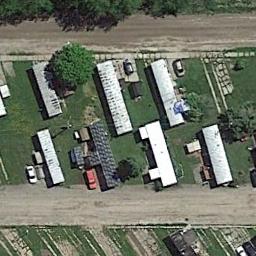
Label: residential